Question: I have been working with a Java applet which is an applet that helps to write using only a mouse. For my case, I am trying to incorporate this into my webiste project as follows:
When the user clicks on any input element (textbox/textarea) on the page, this JAVA applet loads on the webpage itself. In the screenshot of the JAVA applet seen below, the user points to an alphabet to and the corresponding text gets written in the text box of the applet.

Now what I am trying to do is to get this text from the TextBox of the applet to the input element on the webpage. I know that this needs an interaction between the Java and JavaScript, but not being a pro, I really do not have the catch. Here's the Java applet and the code I have written.
Java applet and jQuery code (298kB): <URL>
Please could somebdoy help for extending this code.
Thanks a lot!
I searched somewhere and found this -> To get the text inside of Java text box, a getter method in the Applet to retrieve the text:
'''
public class MyApplet extends JApplet {
// ...
public String getTextBoxText() { return myTextBox.getText(); }
}
'''
In the JQuery code, the following lines are to be added I think:
'''
var textBoxText = $("#applet-id")[0].getTextBoxText();
//Now do something with the text
'''
For the code of the applet, I saw a GNOME git page here. The getText call already exists -- look at the bottom of this file: <URL>
I'd need to call 'getCurrentEditBoxText' but when should this method 'getCurrentEditBoxText' be called?
In my case, I would probably have to do it when the user clicks in a new input control etc.
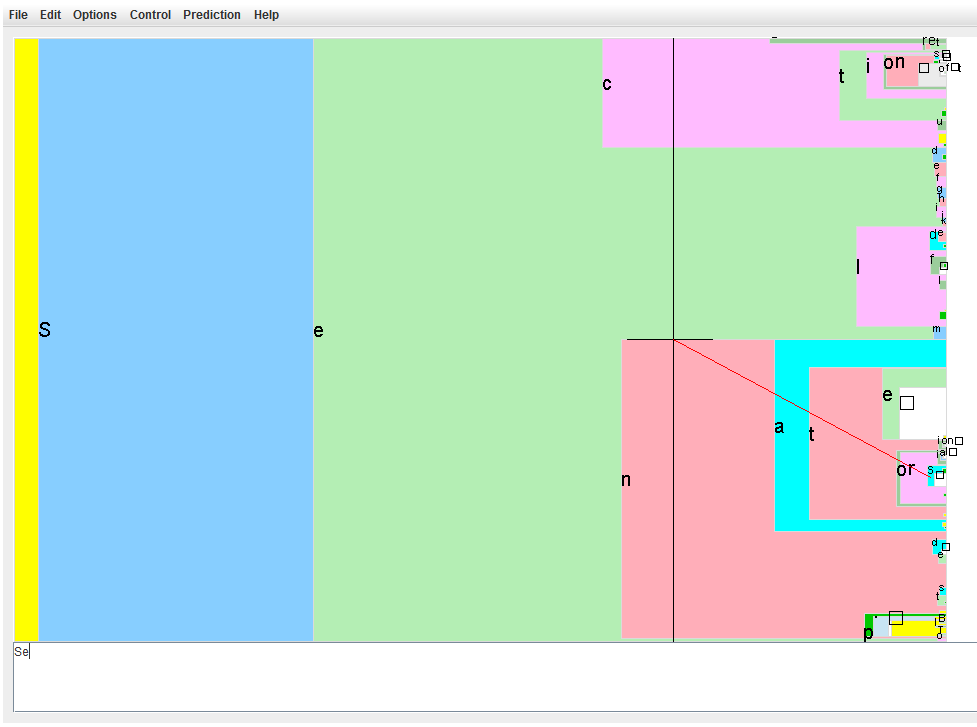
Answer: You can have full communication between your Applet and any javascript method on the page. Kyle has a good post demonstrating how the Javascript can call the applet and request the text value. However, I presume you want the HTML Textfield to update with each mouse click, meaning the applet needs to communicate with the page. I would modify your javascript to something like this:
'''
var activeTextArea = null;
$('textarea, input').click(function() {
$(this).dasher();
activeTextArea = this;
});
function updateText(text) {
// Careful: I think textarea and input have different
// methods for setting the value. Check the
// jQuery documentation
$(activeTextArea).val(text);
}
'''
Assuming you have the source for the applet, you can have it communicate with the above javascript function. Add this import:
'''
import netscape.javascript.JSObject;
'''
And then, in whatever onClick handler you have for the mouse clicks, add:
'''
// After the Applet Text has been updated
JSObject win = null;
try {
win = (JSObject) JSObject.getWindow(Applet.this);
win.call("updateText", new Object[] { textBox.getText() });
} catch (Exception ex) {
// oops
}
'''
That will update the text each time that chunk of code is called. If you do NOT have access to the applet source, things get trickier. You'd need to set some manner of javascript timeout that constantly reads the value from the applet, but this assumes the applet has such a method that returns the value of the textbox.
See Also: <URL>
Modifying the applet is your best shot since that is where any event would be triggered. For example, if you want the HTML TextField to change on every click, the click happens in the applet which would need to be modified to trigger the update, as described above. Without modifying the applet, I see two options. Option #1 uses a timer:
'''
var timer;
var activeTextArea;
$('textarea, input').click(function() {
$(this).dasher();
activeTextArea = this;
updateText();
}
function updateText() {
// Same warnings about textarea vs. input
$(activeTextArea).val($('#appletId')[0].getCurrentEditBoxText());
timer = setTimeout("updateText()", 50);
}
function stopUpdating() {
clearTimeout(timer);
}
'''
This is similar to the code above except clicking on a text area triggers the looping function 'updateText()' which will set the value of the HTML text field to the value of the Applet text field every 50ms. This will potentially introduce a minor delay between click and update, but it'll be small. You can increase the timer frequency, but that will add a performance drain. I don't see where you've 'hidden' the applet, but that same function should call 'stopUpdating' so that we are no longer trying to contact a hidden applet.
Option #2 (not coded)
I would be to try and capture the click in the Applet as it bubbles through the HTML Dom. Then, you could skip the timer and put a 'click()' behavior on the Applet container to do the same update. I'm not sure if such events bubble, though, so not sure if this would work. Even if it did, I'm not sure how compatible it would be across browsers.
Option #3
Third option is to not update the HTML text field on every click. This would simply be a combination of Kyle's and my posts above to set the value of the text field whenever you 'finish' with the applet.